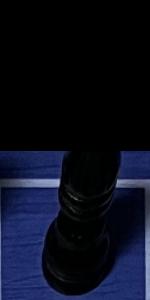
Label: Bishop_Black